Question: Coda looks like an effective text editor however I am on Windows. The splash page for Coda has an animated gif/iframe that shows off Coda, there is a panel that slides out from the right, listing all of the CSS selectors used in order.

Does Sublime offer said functionality in a package?
Thanks
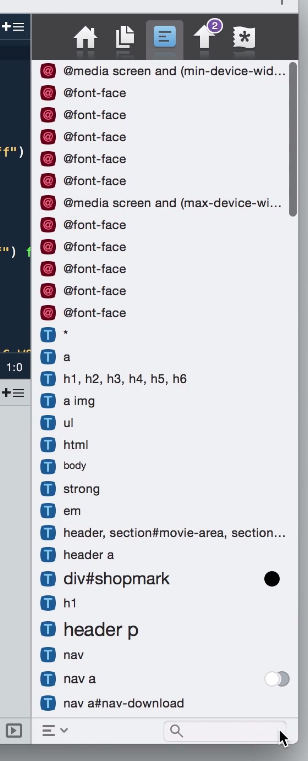
Answer: It looks like you would like to have the outline of the file.
There is a similar question here: <URL>